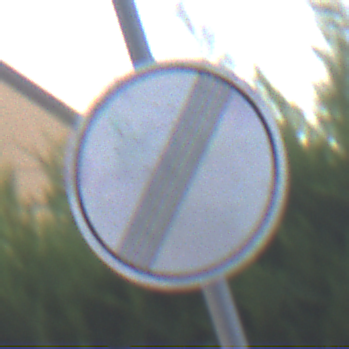
Verkehrszeichen: EndeSaemtlicherBegrenzungen
Umgebung: Outdoor, Urban
Tageszeit: SunriseSunset
Wetter: Clear
Licht: Natural
Jahreszeit: NotSpecified
Kontrast: LowContrast